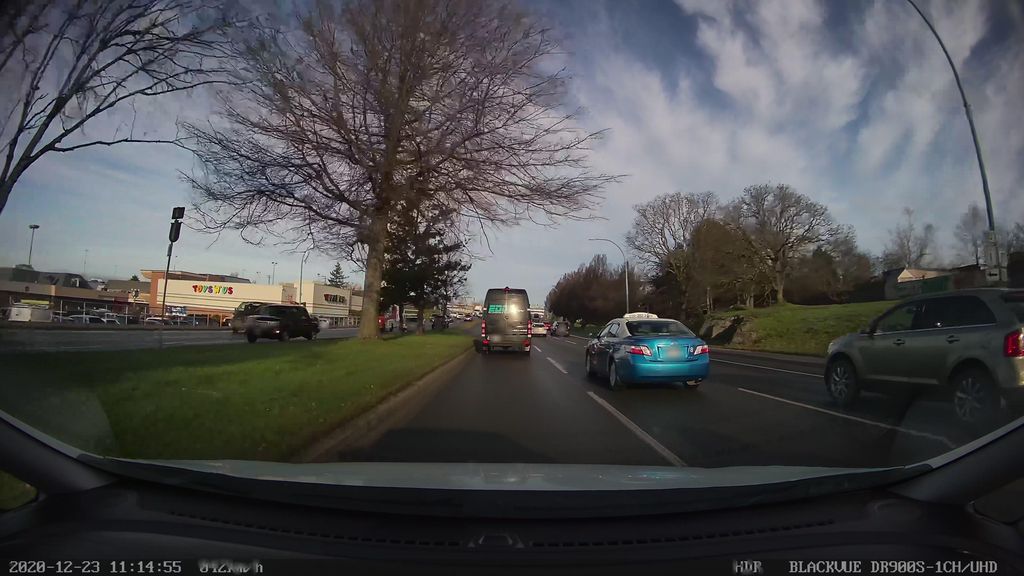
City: victoria